Question: I'm using the next command in perl:
'''
$mycomm="convert -density 288 doc.pdf -resize 25% doc.png";
system ($mycomm);
'''
The problem comes when i see the output , i see this problem:

P.D: I have test -size , -resize , and -geometry params without good output
Any idea? , Thanks for reading :)
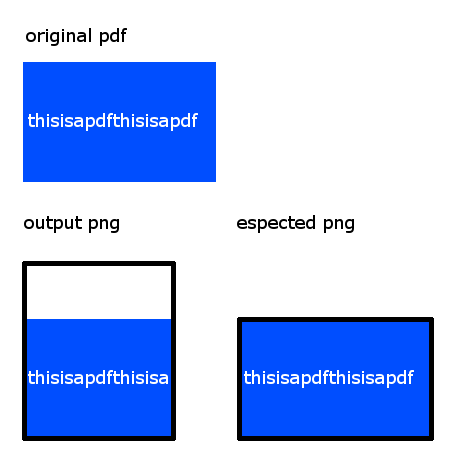
Answer: It was a bad formated pdf error.